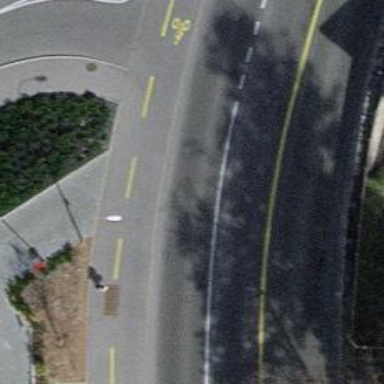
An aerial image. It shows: Asphalt sidewalk beside asphalt cycleway.